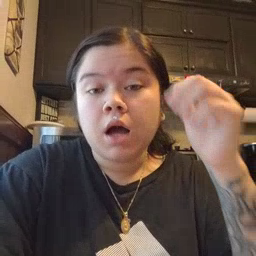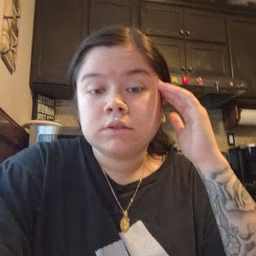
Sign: not